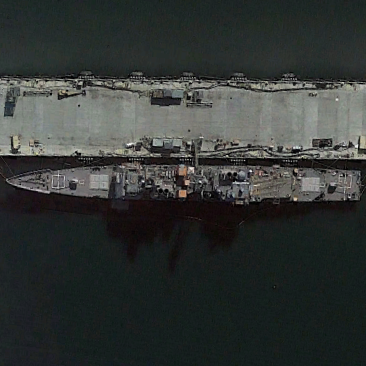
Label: cruiser